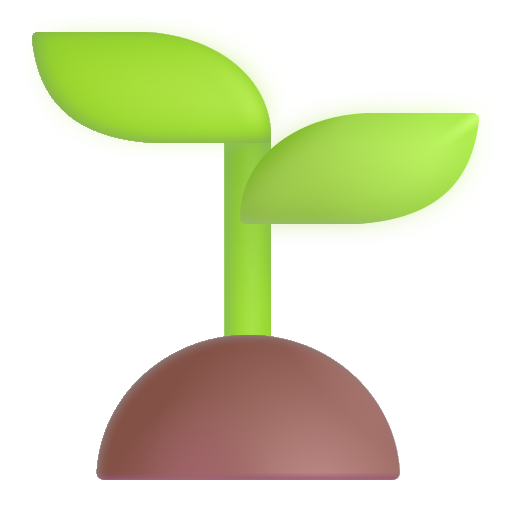
seedling color